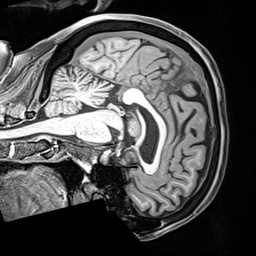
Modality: T1w
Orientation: sagittal
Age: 63
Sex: female
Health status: healthy
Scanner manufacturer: siemens
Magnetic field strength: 3 T
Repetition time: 2.4 s
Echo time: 0.00217 s